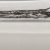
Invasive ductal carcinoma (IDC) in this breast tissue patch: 0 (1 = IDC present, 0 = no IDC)